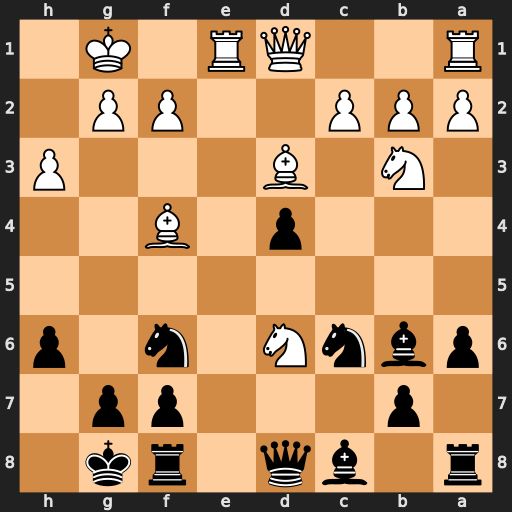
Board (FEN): r1bq1rk1/1p3pp1/pbnN1n1p/8/3p1B2/1N1B3P/PPP2PP1/R2QR1K1
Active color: b
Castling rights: -
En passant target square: -
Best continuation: Bc7 Nxf7 Rxf7